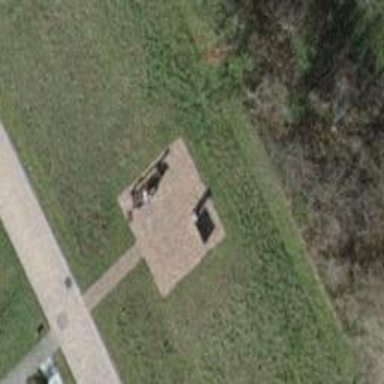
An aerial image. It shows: Bench.